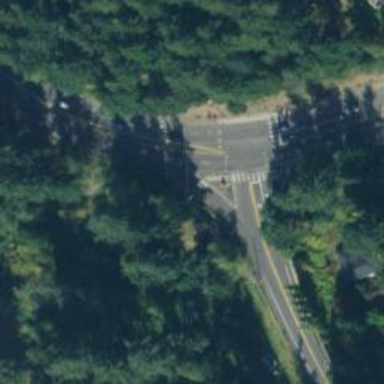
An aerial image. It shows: Secondary link road with asphalt surface.